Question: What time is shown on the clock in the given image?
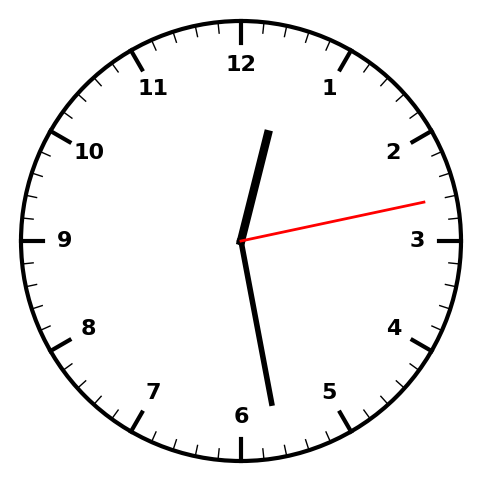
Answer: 12:28:13